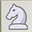
Piece: wN